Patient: sex F, age 46
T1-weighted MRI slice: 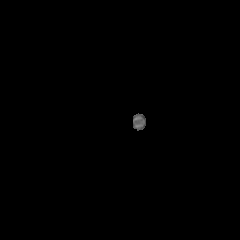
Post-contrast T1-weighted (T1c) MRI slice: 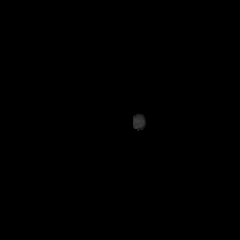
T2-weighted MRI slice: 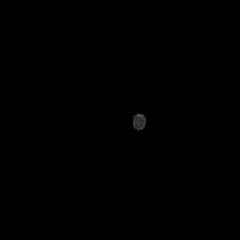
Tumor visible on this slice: no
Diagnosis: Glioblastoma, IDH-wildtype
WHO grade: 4